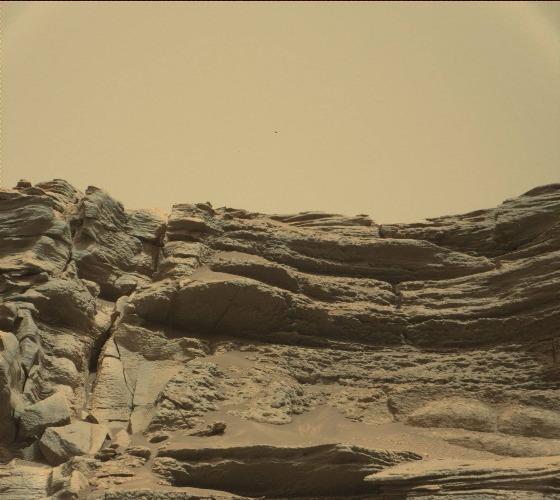
Terrain classes present: Bedrock, Shadow, Sky / Distant Mountains